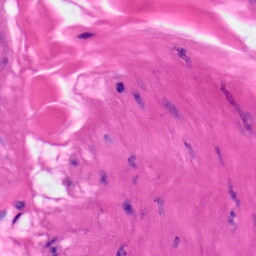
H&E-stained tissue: Skin